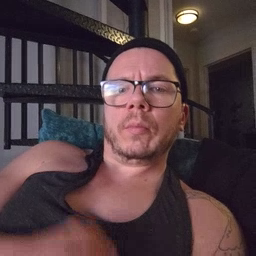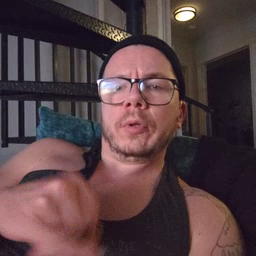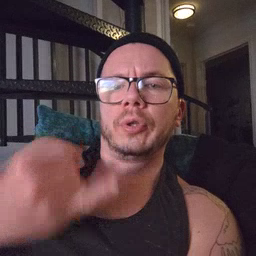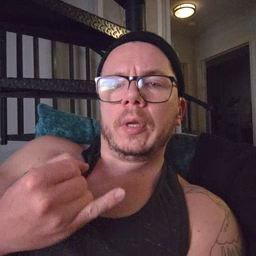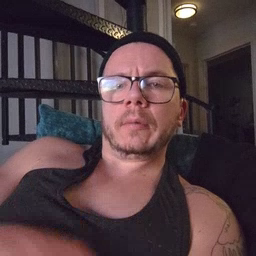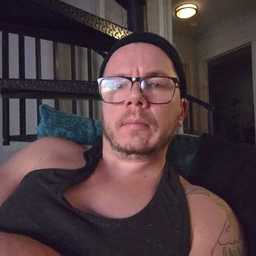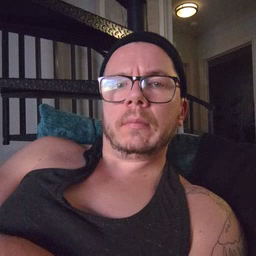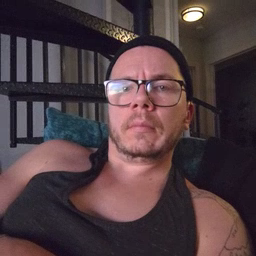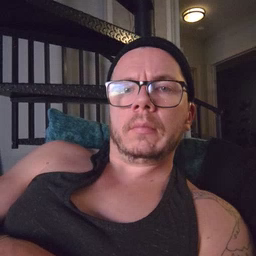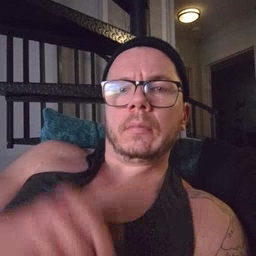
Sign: jeans